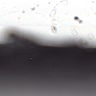
Metastatic tissue present: no